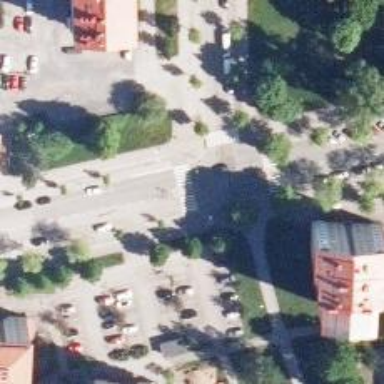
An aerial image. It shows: Uncontrolled crossing on the road.